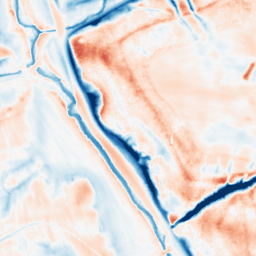
Category: multiscale
Decomposition family: dog_multiscale
Decomposition parameters: sigma_ratio: 2
n_scales: 4
base_sigma: 0.5
Upsampling method: regularized
Upsampling parameters: scale: 2
lambda_reg: 0.001
Upsampling scale: 2